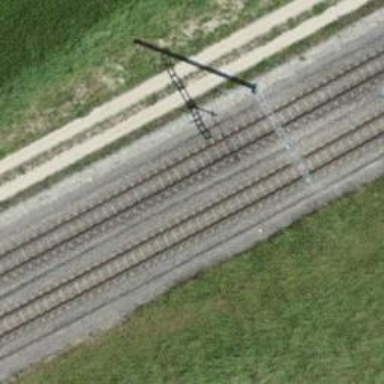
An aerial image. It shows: Narrow-gauge railway with 1 track. The tracks are electrified with contact line.